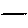
Label: line